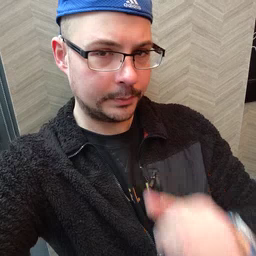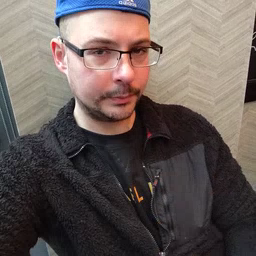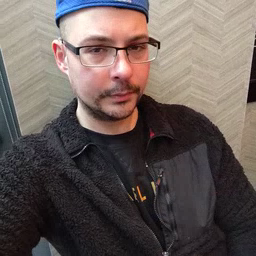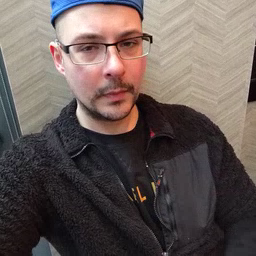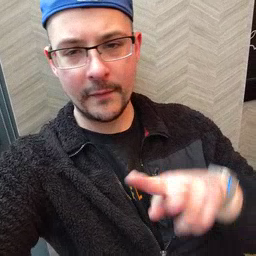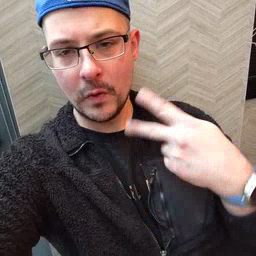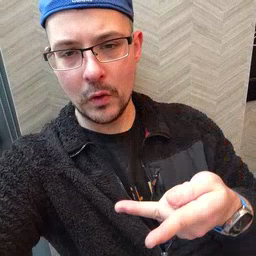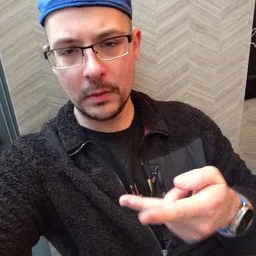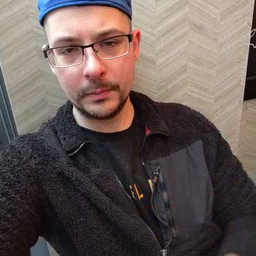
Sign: fall